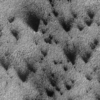
Label: not_dusty